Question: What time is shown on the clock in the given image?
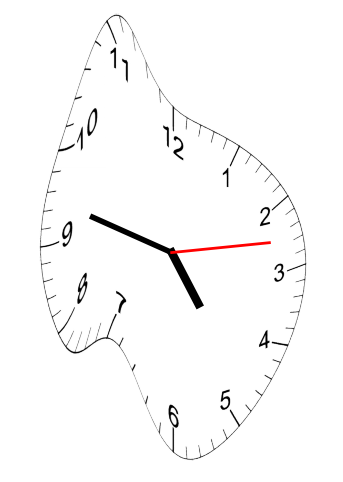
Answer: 04:47:13